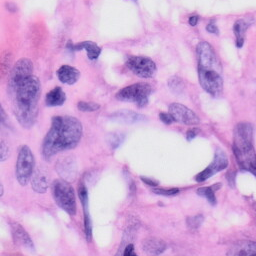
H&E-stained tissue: Skin